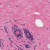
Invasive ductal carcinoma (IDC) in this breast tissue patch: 0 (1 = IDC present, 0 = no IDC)